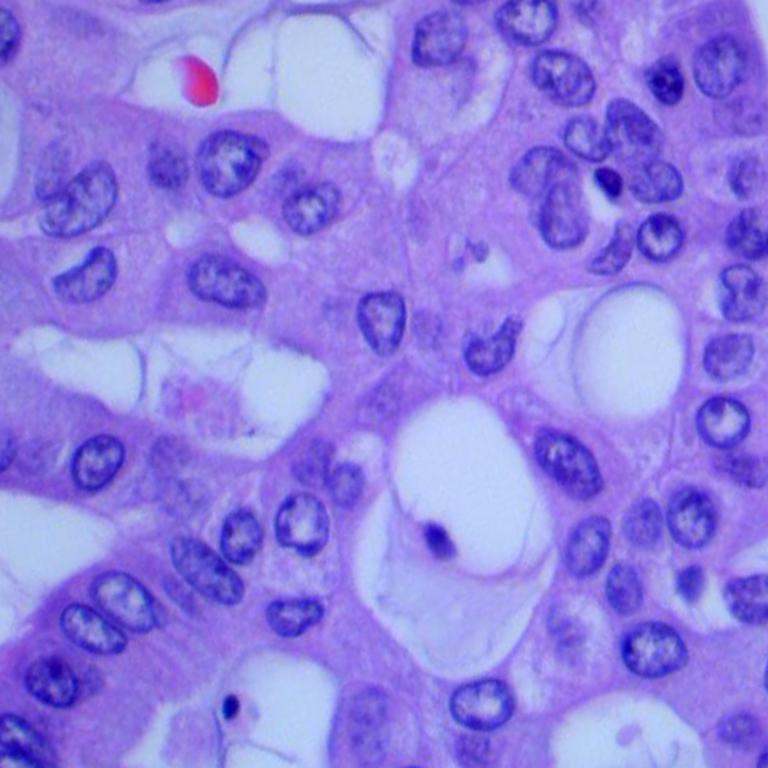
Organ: lung
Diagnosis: adenocarcinomas